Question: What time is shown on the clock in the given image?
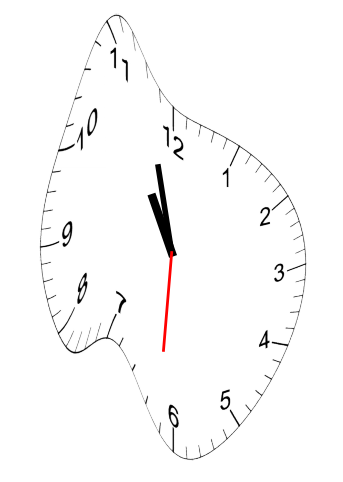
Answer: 10:57:31